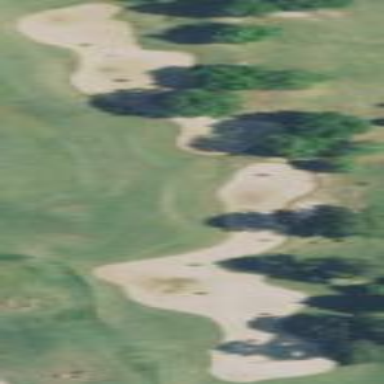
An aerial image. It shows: Bunker on golf course.